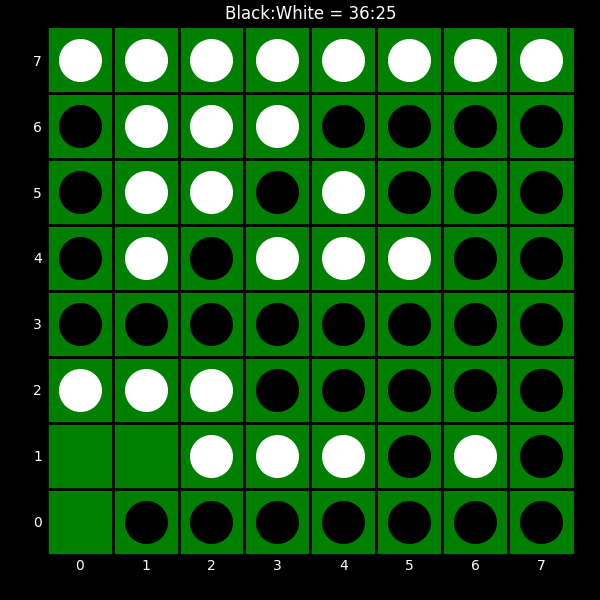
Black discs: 36
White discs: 25